Question: I want to mask a 'CALayer' with 'CAShapeLayer', because changes to the shape can be animated.
When I use the 'CAShapeLayer' as a mask, the rounded corners are stretched. However, if I take the same shape, create an 'NSImage' with it, and use the image to mask my 'CALayer', the rounded corners are perfectly fine.

Here's the code I'm using to mask the layers (you can also download the whole <URL>:
'''
CGColorRef backgroundColor = CGColorCreateGenericRGB(0.0, 0.0, 0.0, 1.0f);
[self.window.contentView setLayer:[CALayer layer]];
[self.window.contentView setWantsLayer:YES];
[[self.window.contentView layer] setFrame:[self.window.contentView frame]];
CALayer *imageBasedMaskLayer = [CALayer layer];
[imageBasedMaskLayer setContents:(id)[[self maskWithSize:NSMakeSize(50, 50)] CGImageForProposedRect:NULL context:nil hints:nil]];
[imageBasedMaskLayer setFrame:CGRectMake(0, 0, 50, 50)];
CALayer *layerWithImageBasedMaskLayer = [CALayer layer];
[layerWithImageBasedMaskLayer setBackgroundColor:backgroundColor];
[layerWithImageBasedMaskLayer setMask:imageBasedMaskLayer];
CAShapeLayer *shapeBasedMaskLayer = [CAShapeLayer layer];
CGPathRef maskShape = [self newMaskPathWithFrame:NSMakeRect(0, 0, 50, 50)];
[shapeBasedMaskLayer setPath:maskShape];
[shapeBasedMaskLayer setFillRule:kCAFillRuleEvenOdd];
CGPathRelease(maskShape);
[shapeBasedMaskLayer setFrame:CGRectMake(0, 0, 50, 50)];
CALayer *layerWithShapeBasedMaskLayer = [CALayer layer];
[layerWithShapeBasedMaskLayer setBackgroundColor:backgroundColor];
[layerWithShapeBasedMaskLayer setMask:nil];
[layerWithShapeBasedMaskLayer setMask:shapeBasedMaskLayer];
[layerWithImageBasedMaskLayer setFrame:CGRectMake(50, 50, 50, 50)];
[layerWithShapeBasedMaskLayer setFrame:CGRectMake(120, 50, 50, 50)];
[[self.window.contentView layer] addSublayer:layerWithImageBasedMaskLayer];
[[self.window.contentView layer] addSublayer:layerWithShapeBasedMaskLayer];
CGColorRelease(backgroundColor);
'''
And the two methods I'm using to create 'NSImage' and 'CGPathRef'.
'''
- (NSImage *)maskWithSize:(CGSize)size;
{
NSImage *maskImage = [[NSImage alloc] initWithSize:size];
[maskImage lockFocus];
[[NSColor blackColor] setFill];
CGPathRef mask = [self newMaskPathWithFrame:CGRectMake(0, 0, size.width, size.height)];
CGContextRef context = [[NSGraphicsContext currentContext] graphicsPort];
CGContextAddPath(context, mask);
CGContextFillPath(context);
CGPathRelease(mask);
[maskImage unlockFocus];
return [maskImage autorelease];
}
- (CGPathRef)newMaskPathWithFrame:(CGRect)frame;
{
CGFloat cornerRadius = 3;
CGFloat height = CGRectGetMaxY(frame);
CGFloat width = CGRectGetMaxX(frame);
CGMutablePathRef maskPath = CGPathCreateMutable();
CGPathMoveToPoint(maskPath, NULL, 0, height-cornerRadius);
CGPathAddArcToPoint(maskPath, NULL, 0, height, cornerRadius, height, cornerRadius);
CGPathAddLineToPoint(maskPath, NULL, width-cornerRadius, height);
CGPathAddArcToPoint(maskPath, NULL, width, height, width, height-cornerRadius, cornerRadius);
CGPathAddLineToPoint(maskPath, NULL, width, cornerRadius);
CGPathAddArcToPoint(maskPath, NULL, width, 0, width-cornerRadius, 0, cornerRadius);
CGPathAddLineToPoint(maskPath, NULL, cornerRadius, 0);
CGPathAddArcToPoint(maskPath, NULL, 0, 0, 0, cornerRadius, cornerRadius);
CGPathCloseSubpath(maskPath);
return maskPath;
}
'''
Please note that the actual mask I want to create is more complicated than a rounded rect, otherwise I would've used some of the simpler drawing techniques. I've tried various 'CGPath' drawing functions, the problem did not disappear.
What am I missing here?
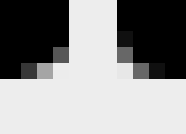
Answer: Thats because 'CAShapeLayer' favors speed over accuracy. Thats why it might be off sometimes.
> The shape will be drawn antialiased, and whenever possible it will be mapped into screen space before being rasterized to preserve resolution independence. However, certain kinds of image processing operations, such as CoreImage filters, applied to the layer or its ancestors may force rasterization in a local coordinate space.Note: For example, pixels with multiple intersecting path segments may not give exact results.
<URL>
### Solution
You could use
'''
layerWithShapeBasedMaskLayer.cornerRadius = 3.0;
'''
to round all your corners. You don't need the 'CAShapeLayer' anymore. You can even continue to use your 'CAShapeLayer' as a sublayer for animating the path. Just set
'''
layerWithShapeBasedMaskLayer.masksToBounds = YES;
'''